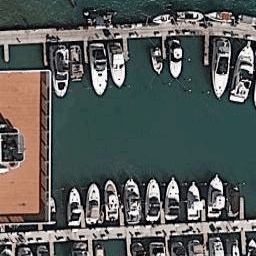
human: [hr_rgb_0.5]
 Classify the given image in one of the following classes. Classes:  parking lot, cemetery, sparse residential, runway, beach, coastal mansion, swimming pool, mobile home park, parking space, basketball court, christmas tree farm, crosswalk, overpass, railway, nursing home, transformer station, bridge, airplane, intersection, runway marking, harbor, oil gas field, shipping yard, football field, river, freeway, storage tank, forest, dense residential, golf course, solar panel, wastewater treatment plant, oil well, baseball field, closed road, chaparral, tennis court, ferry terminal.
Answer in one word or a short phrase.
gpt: harbor